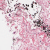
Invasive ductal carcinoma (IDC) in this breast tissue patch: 0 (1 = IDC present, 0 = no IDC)